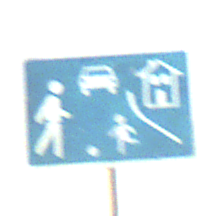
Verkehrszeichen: BeginnVerkehrsberuhigterBereich
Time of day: SunriseSunset
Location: Outdoor (Suburban)
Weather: PartlyCloudy
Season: NotSpecified
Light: Natural